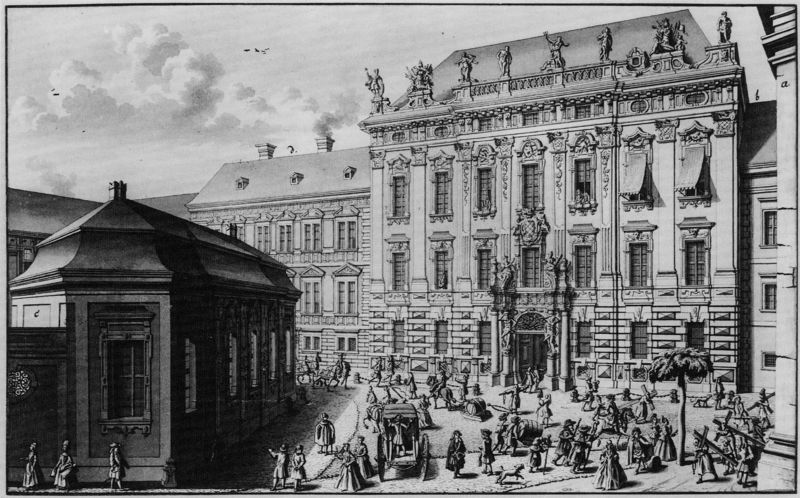
Titel: Palais Daun-Kinsky (Stich)
Künstler: Johann Lukas von Hildebrandt
Standort: Wien
Institution: Palais Daun-Kinsky
Schlagwörter: baum, dunkel, himmel, mann, schatten, weiß, wolken, frauen, menschen, stadt, fenster, frau, grau, hut, hüte, kleider, licht, männer, paris, schwarz, strasse, szene, säule, säulen, tür, zeichnung, dach, gebäude, haus, hund, schloss, weg, wolke, leute, menge, anzug, architektur, steine, tragen, häuser, vögel, brüstung, rauch, wege, reich, gewänder, renaissance, rokoko, kamine, kinder, pferd, pferde, schornstein, stock, skulptur, statue, ansicht, fassade, fassaden, italien, passanten, stab, giebel, schornsteine, grafik, graphik, kutsche, kutschen, markt, platz, figuren, wagen, kuppel, könig, verzierung, stuck, palme, tor, galerie, foto, eingang, fugen, kreuz, münchen, palast, balustrade, gauben, druck, radierung, stich, lithografie, schwarzweiß, stöcke, bürger, fass, menschenmenge, rathaus, rom, portal, rustika, wappen, kurve, sims, skulpturen, kreuze, gefängnis, quader, statuen, kreuzigung, residenz, walmdach, bürgerlich, schwart, marktplatz, prozession, etagen, königlich, fässer, ankunft, wien, tur, kupferstich, postkutsche, abdruck, palais, fuhrwerk, lakaien, bossenquader, gesimse, stadtpalais, betrieb, markisen, sonnenschutz, mehrstöckig, prunkvoll, pfingsten, dachfiguren, freuaen, buntes treiben, viel los